Question: I would like to achieve the following layout if the content overflows the container:

So say if the container is 400px in height, if the content flows over that it creates a new column.
I have created a starter fiddle - <URL>. The red box represents the container and its height.
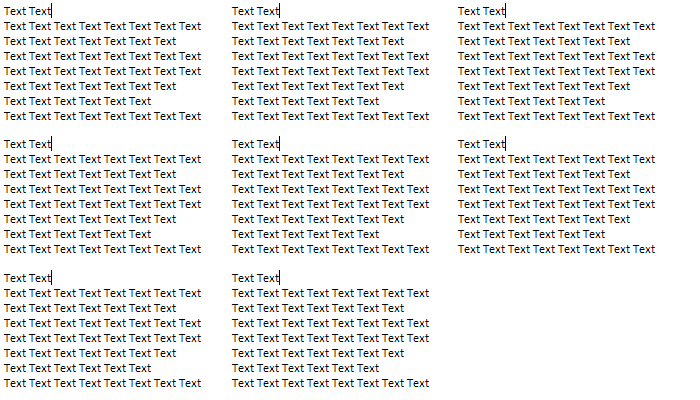
Answer: <URL>
Use CSS3 'multi-column'
'''
#miked {height:400px; background-color:rgba(255,0,0,0.3); -moz-column-count: 3; column-count: 3; /*overflow: hidden*/}
'''
Read on <URL>